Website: walmart
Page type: account-selection
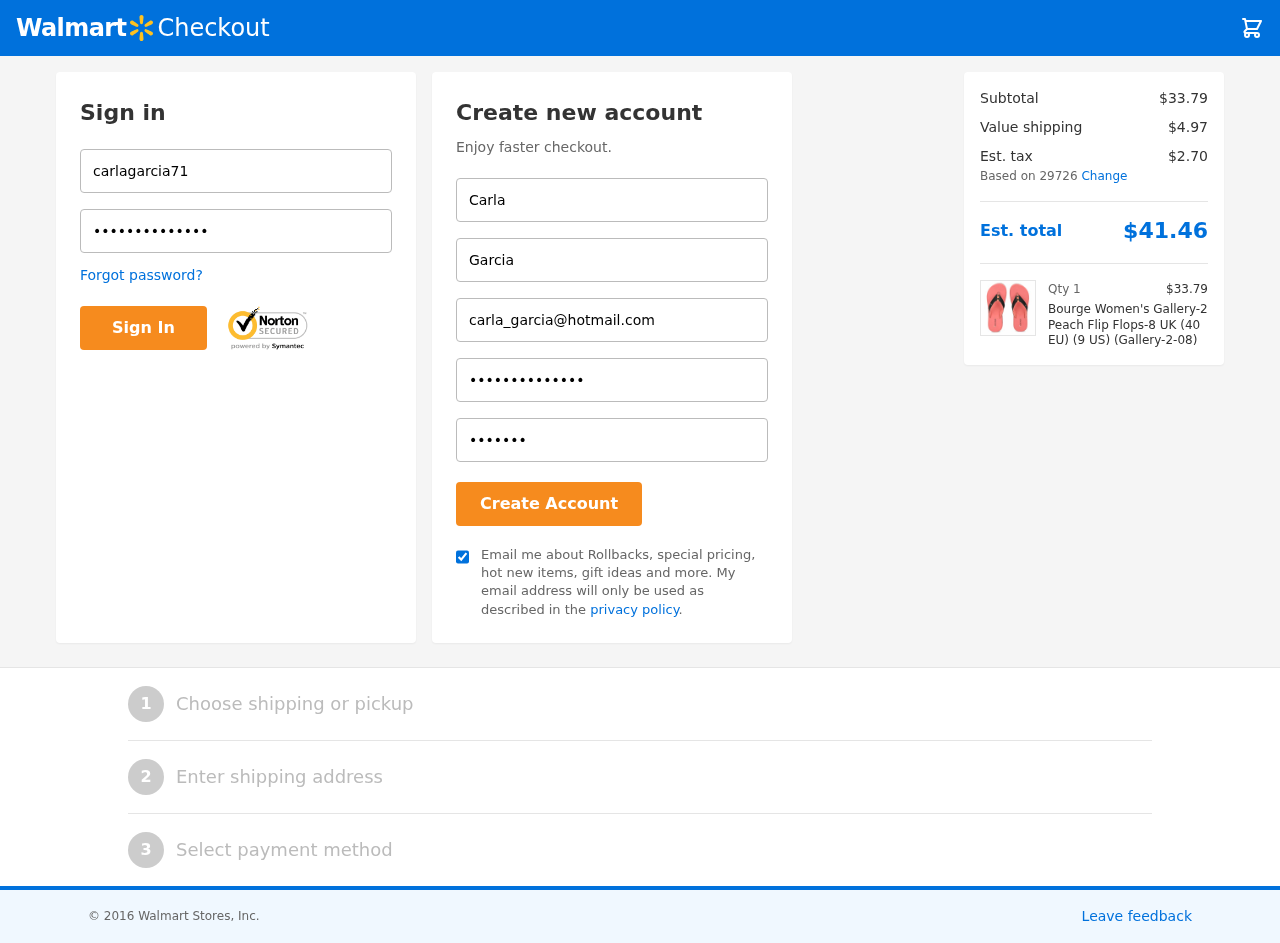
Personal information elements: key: PII_EMAIL
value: carla_garcia@hotmail.com
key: PII_FIRSTNAME
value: Carla
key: PII_LASTNAME
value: Garcia
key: PII_LOGIN_USERNAME
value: carlagarcia71
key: PII_POSTCODE
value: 29726
Product elements: key: PRODUCT1_NAME
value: Bourge Women's Gallery-2 Peach Flip Flops-8 UK (40 EU) (9 US) (Gallery-2-08)
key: PRODUCT1_PRICE
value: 33.79
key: PRODUCT1_QUANTITY
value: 1
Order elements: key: ORDER_SUBTOTAL
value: $33.79
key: ORDER_SHIPPING_COST
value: $4.97
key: ORDER_TAX
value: $2.70
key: ORDER_TOTAL
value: $41.46